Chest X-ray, AP view. Patient: 47 years old, sex M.
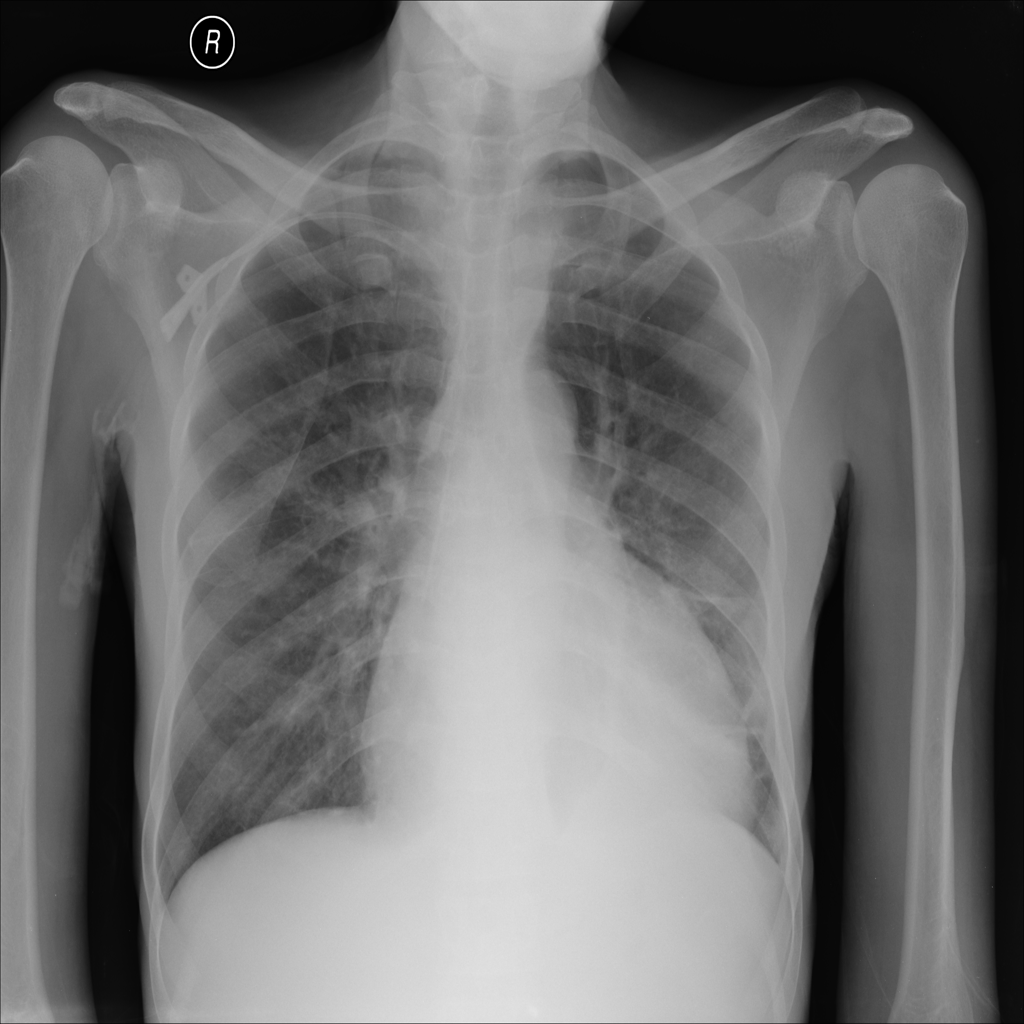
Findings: Atelectasis, Cardiomegaly